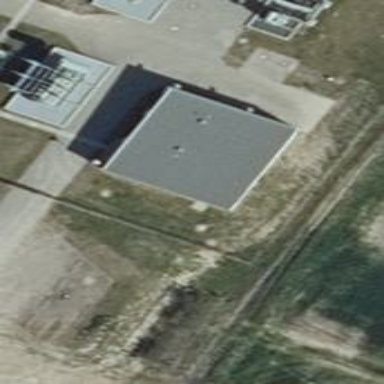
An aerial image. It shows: Building for electricity with flat grey roof.